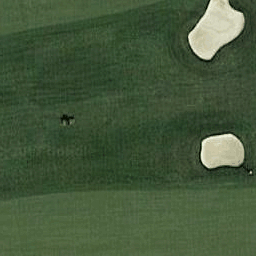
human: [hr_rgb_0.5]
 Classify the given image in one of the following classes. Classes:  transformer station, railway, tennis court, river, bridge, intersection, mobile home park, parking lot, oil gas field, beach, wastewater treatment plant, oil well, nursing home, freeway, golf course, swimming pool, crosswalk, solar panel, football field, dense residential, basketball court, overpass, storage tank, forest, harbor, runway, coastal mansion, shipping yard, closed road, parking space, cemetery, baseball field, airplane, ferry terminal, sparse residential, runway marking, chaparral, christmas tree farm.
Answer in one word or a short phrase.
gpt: golf course